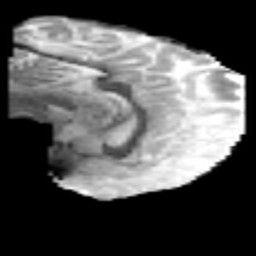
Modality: MD
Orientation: sagittal
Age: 30
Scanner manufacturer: philips
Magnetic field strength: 3 T
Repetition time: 8.438 s
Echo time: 0.1273 s